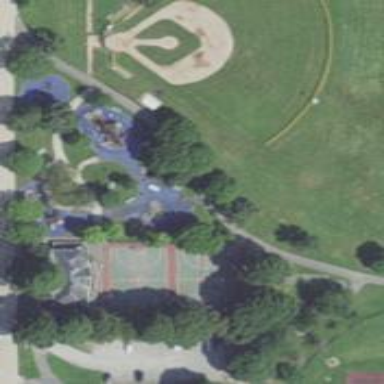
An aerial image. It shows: Playground area for leisure land.